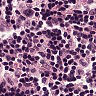
Metastatic tissue present: no